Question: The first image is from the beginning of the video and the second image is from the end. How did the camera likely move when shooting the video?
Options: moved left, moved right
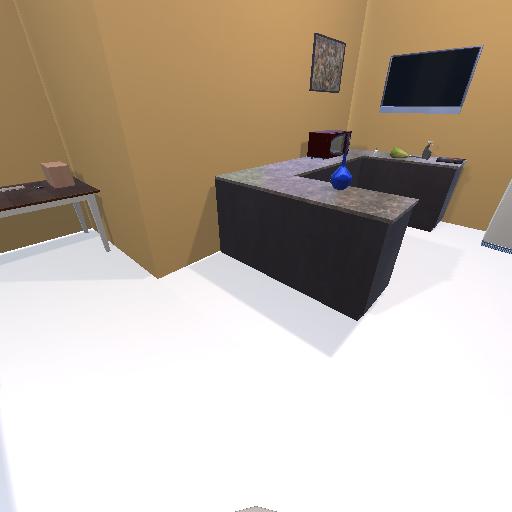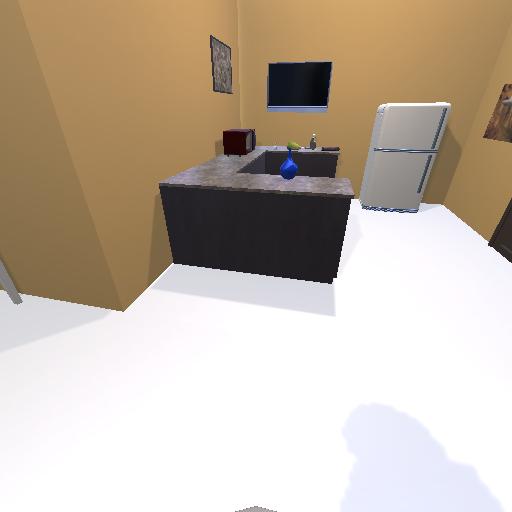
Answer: moved left